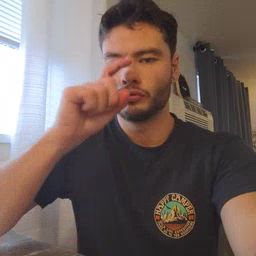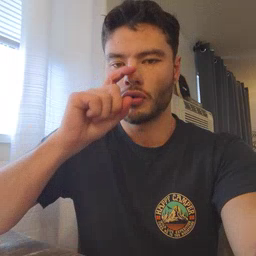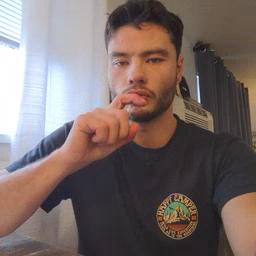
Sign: doll